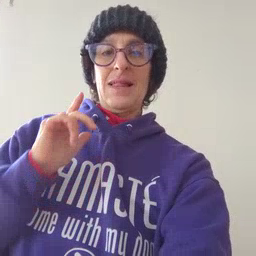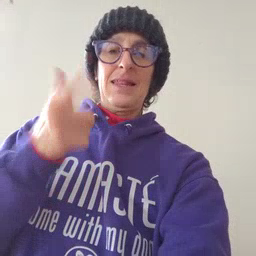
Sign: later